八年级 · 组合几何学
过不在同一直线上的三点, 可作平行四边形的个数是 \$ \qquad \$
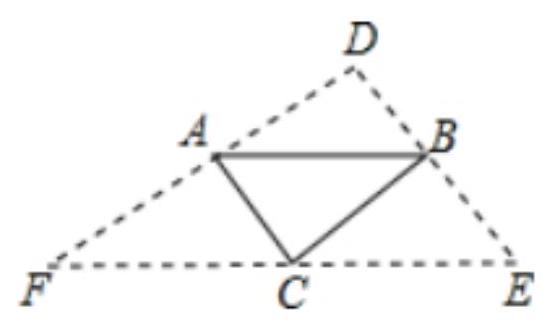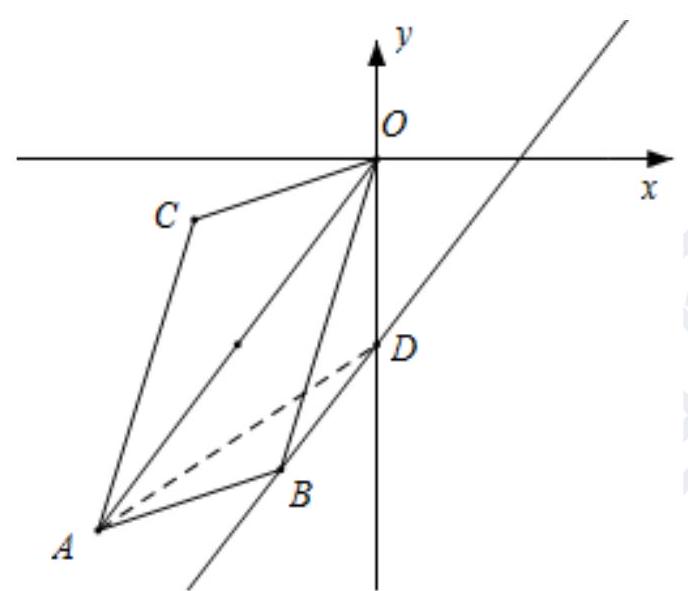
答案: 3
解析: 如图,

设已知三点为 $A 、 B 、 C$, 连接 $A B 、 B C 、 C A$,

分别以 $A B 、 B C 、 C A$ 为平行四边形的对角线, 另外两边为边,

可构成的平行四边形有三个: $\square A C B D, \square A C E B, \square A B C F$.

故答案为 3 .